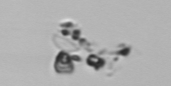
Label: detritus